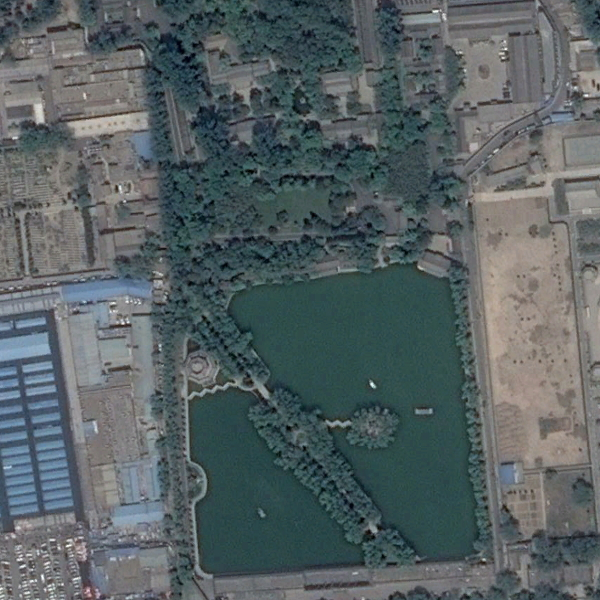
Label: Park